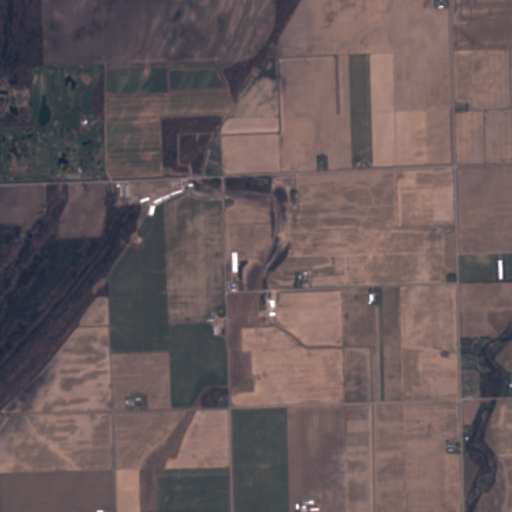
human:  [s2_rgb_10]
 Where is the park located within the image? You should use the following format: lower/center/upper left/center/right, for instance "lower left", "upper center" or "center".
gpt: The park is located in the upper left of the image.
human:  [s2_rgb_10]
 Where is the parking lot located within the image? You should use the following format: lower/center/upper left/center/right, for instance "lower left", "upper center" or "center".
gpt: The parking lot is located in the center left of the image.
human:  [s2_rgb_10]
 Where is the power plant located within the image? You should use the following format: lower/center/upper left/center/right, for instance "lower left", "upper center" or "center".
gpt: There is no power plant in the image.